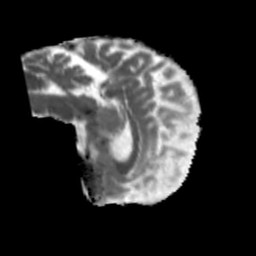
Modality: MD
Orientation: sagittal
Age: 59
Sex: female
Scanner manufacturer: siemens
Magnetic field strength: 3 T
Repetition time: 5.47 s
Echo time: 0.0854 s